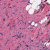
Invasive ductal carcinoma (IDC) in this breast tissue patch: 0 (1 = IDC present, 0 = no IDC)